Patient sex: M
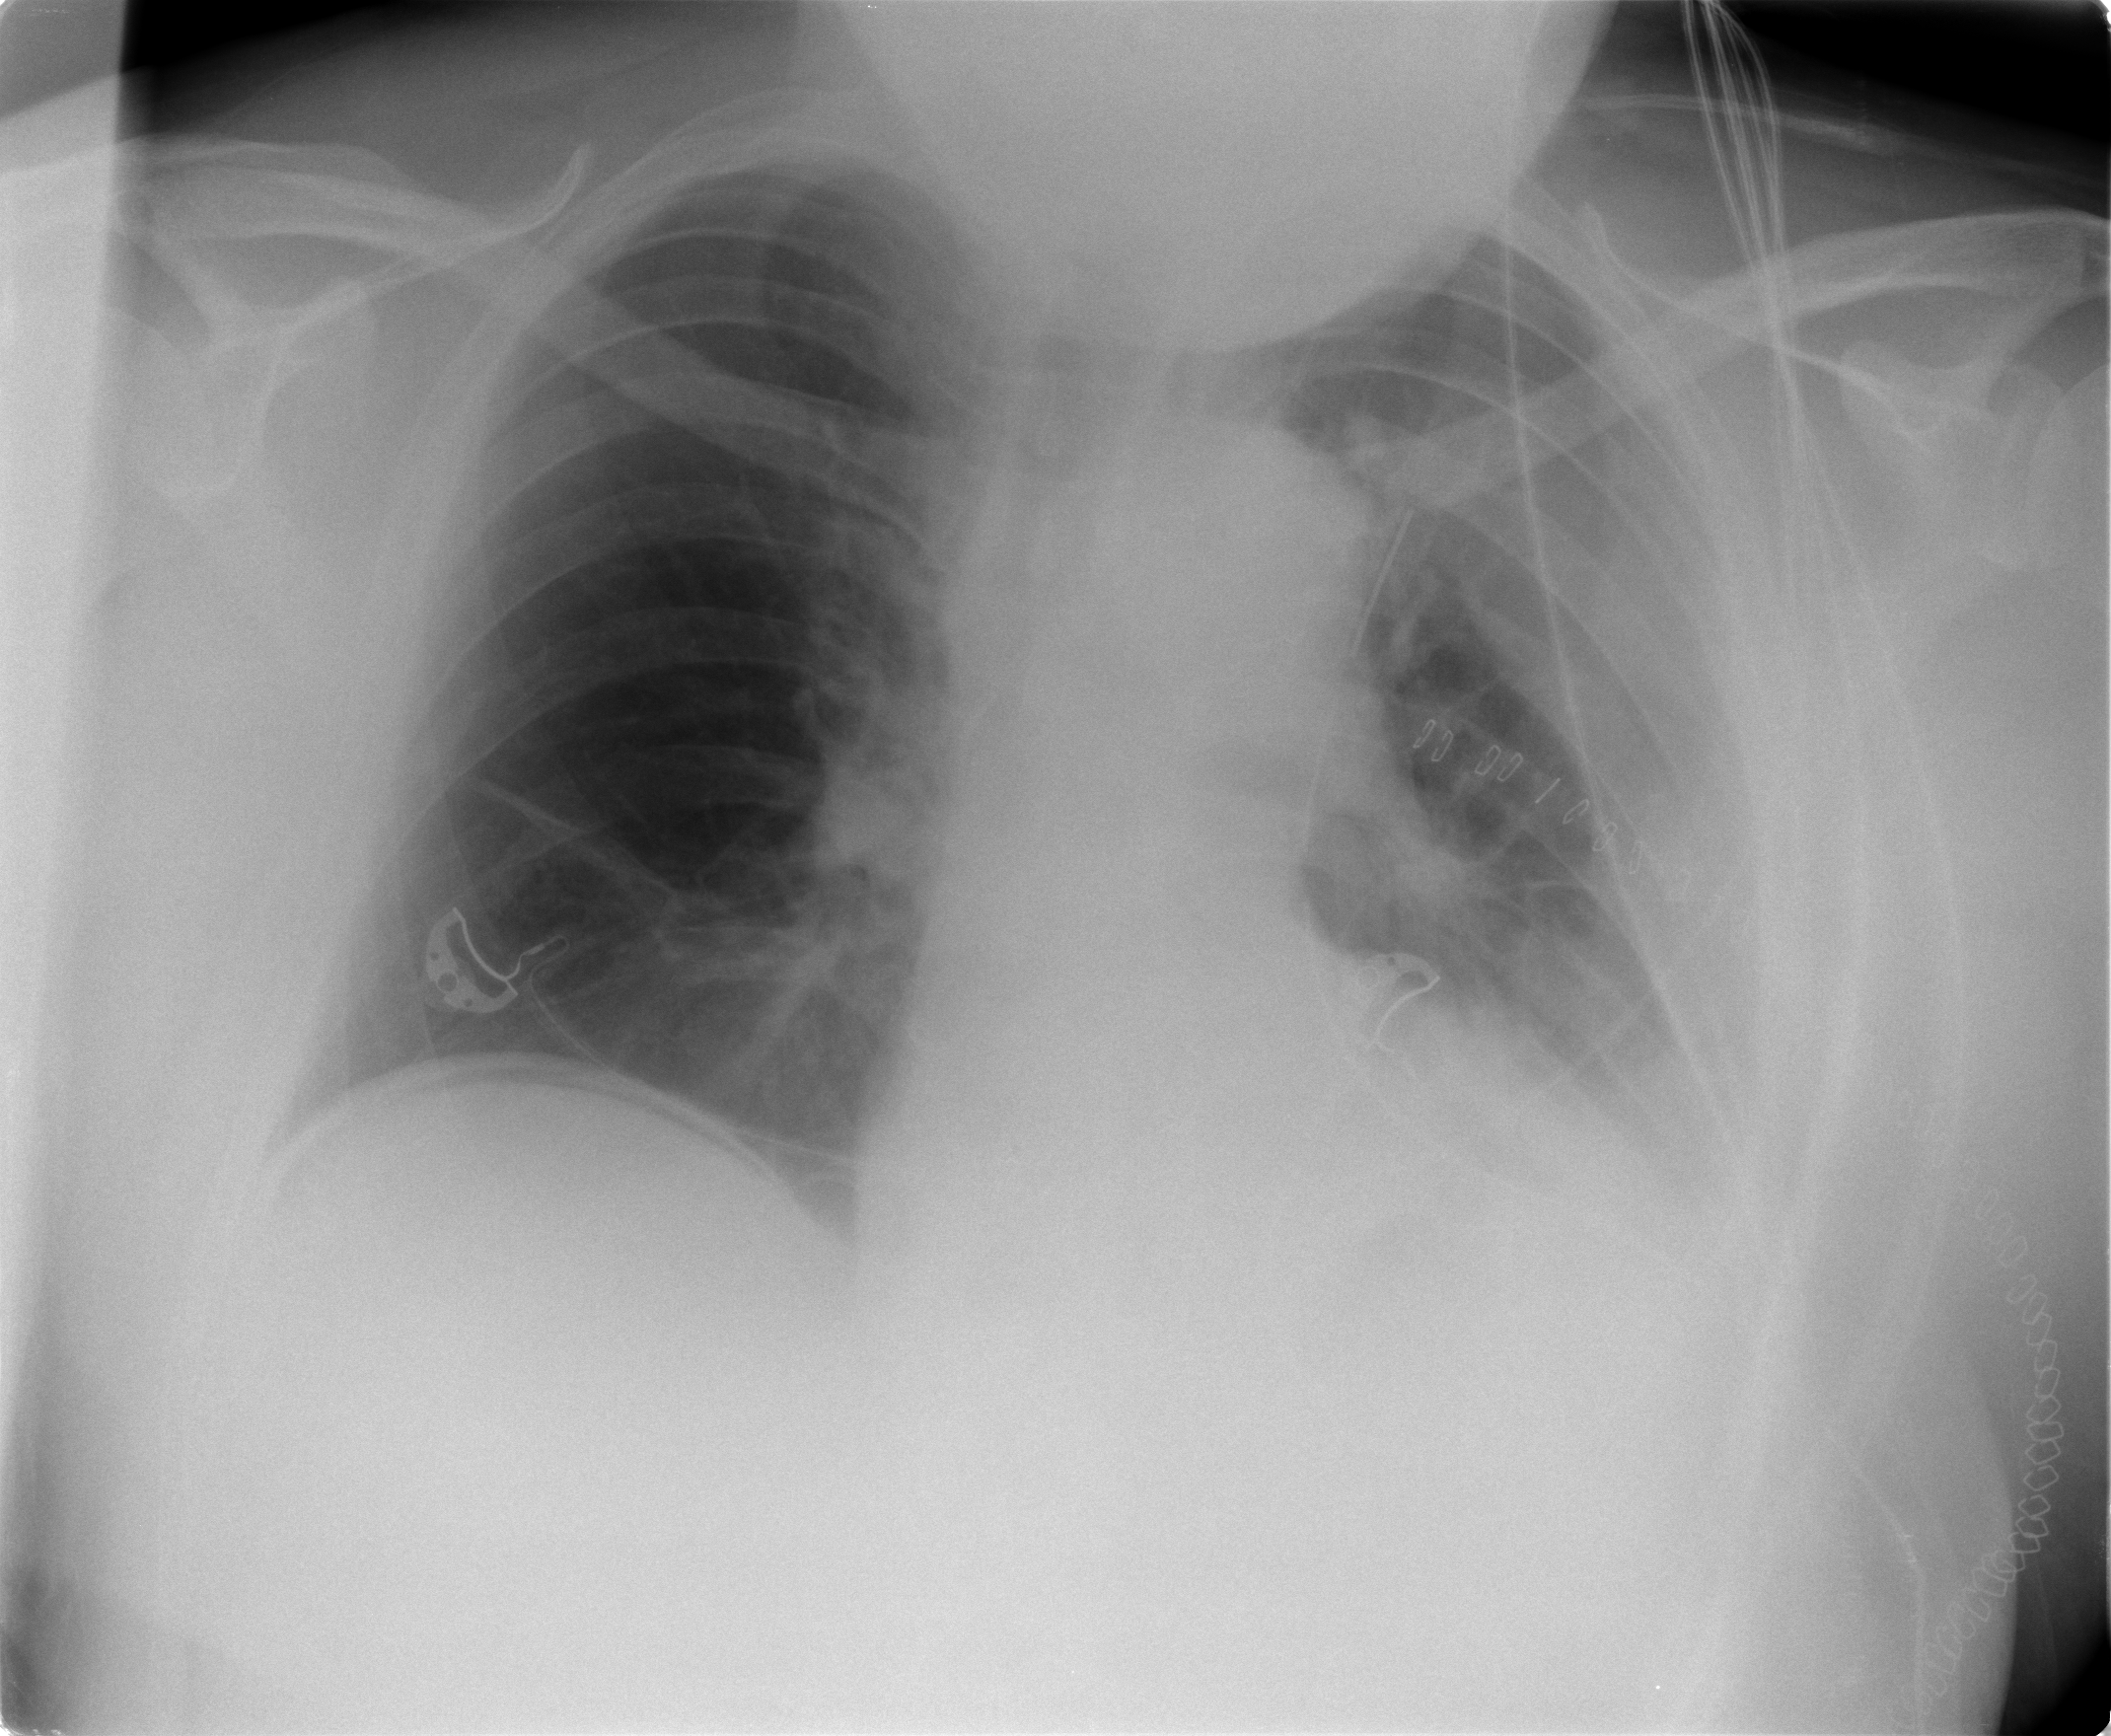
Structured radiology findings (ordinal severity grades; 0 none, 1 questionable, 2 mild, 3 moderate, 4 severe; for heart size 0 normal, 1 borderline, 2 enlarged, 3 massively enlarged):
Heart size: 0
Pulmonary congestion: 0
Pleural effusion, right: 0
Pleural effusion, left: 2
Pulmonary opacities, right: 2
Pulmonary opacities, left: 2
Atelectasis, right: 2
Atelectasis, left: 2